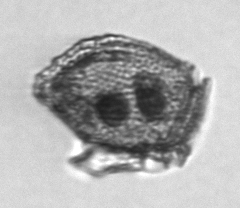
Label: Dinophysis_norvegica